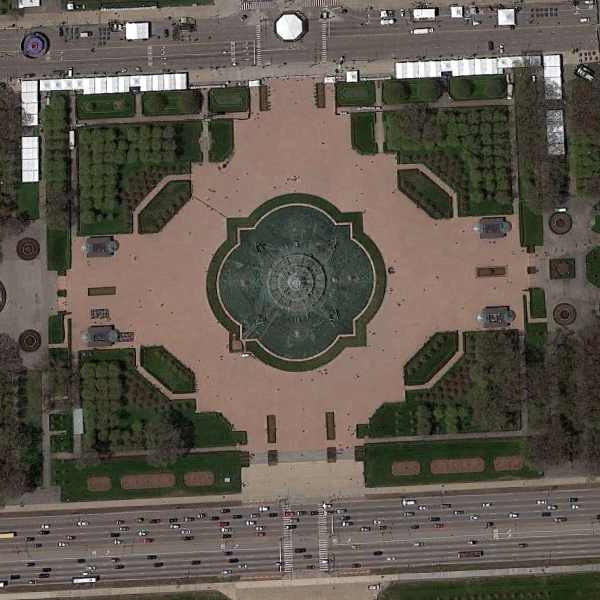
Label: Square